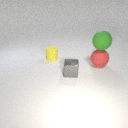
small gray metal cube to the right of small yellow rubber cylinder